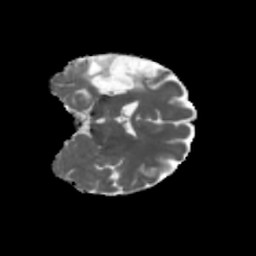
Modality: MD
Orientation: coronal
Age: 36
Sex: female
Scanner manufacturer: siemens
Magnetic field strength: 3 T
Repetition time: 5.47 s
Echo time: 0.0854 s